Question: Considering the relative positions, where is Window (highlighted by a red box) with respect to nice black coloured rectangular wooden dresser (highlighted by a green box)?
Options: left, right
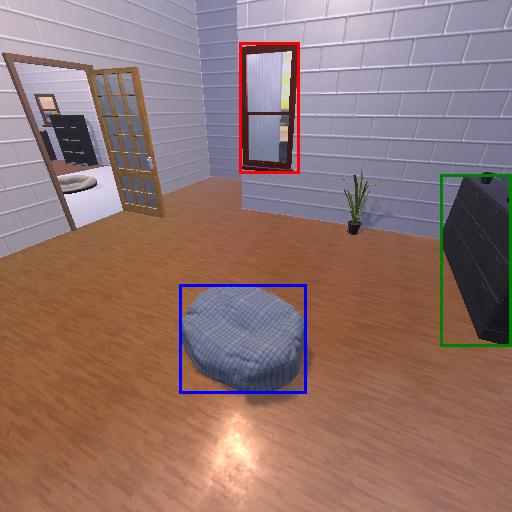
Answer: left